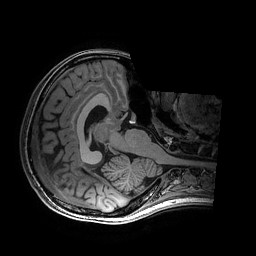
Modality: T1w
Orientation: axial
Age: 21
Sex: female
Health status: healthy
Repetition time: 2.53 s
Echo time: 0.0034 s